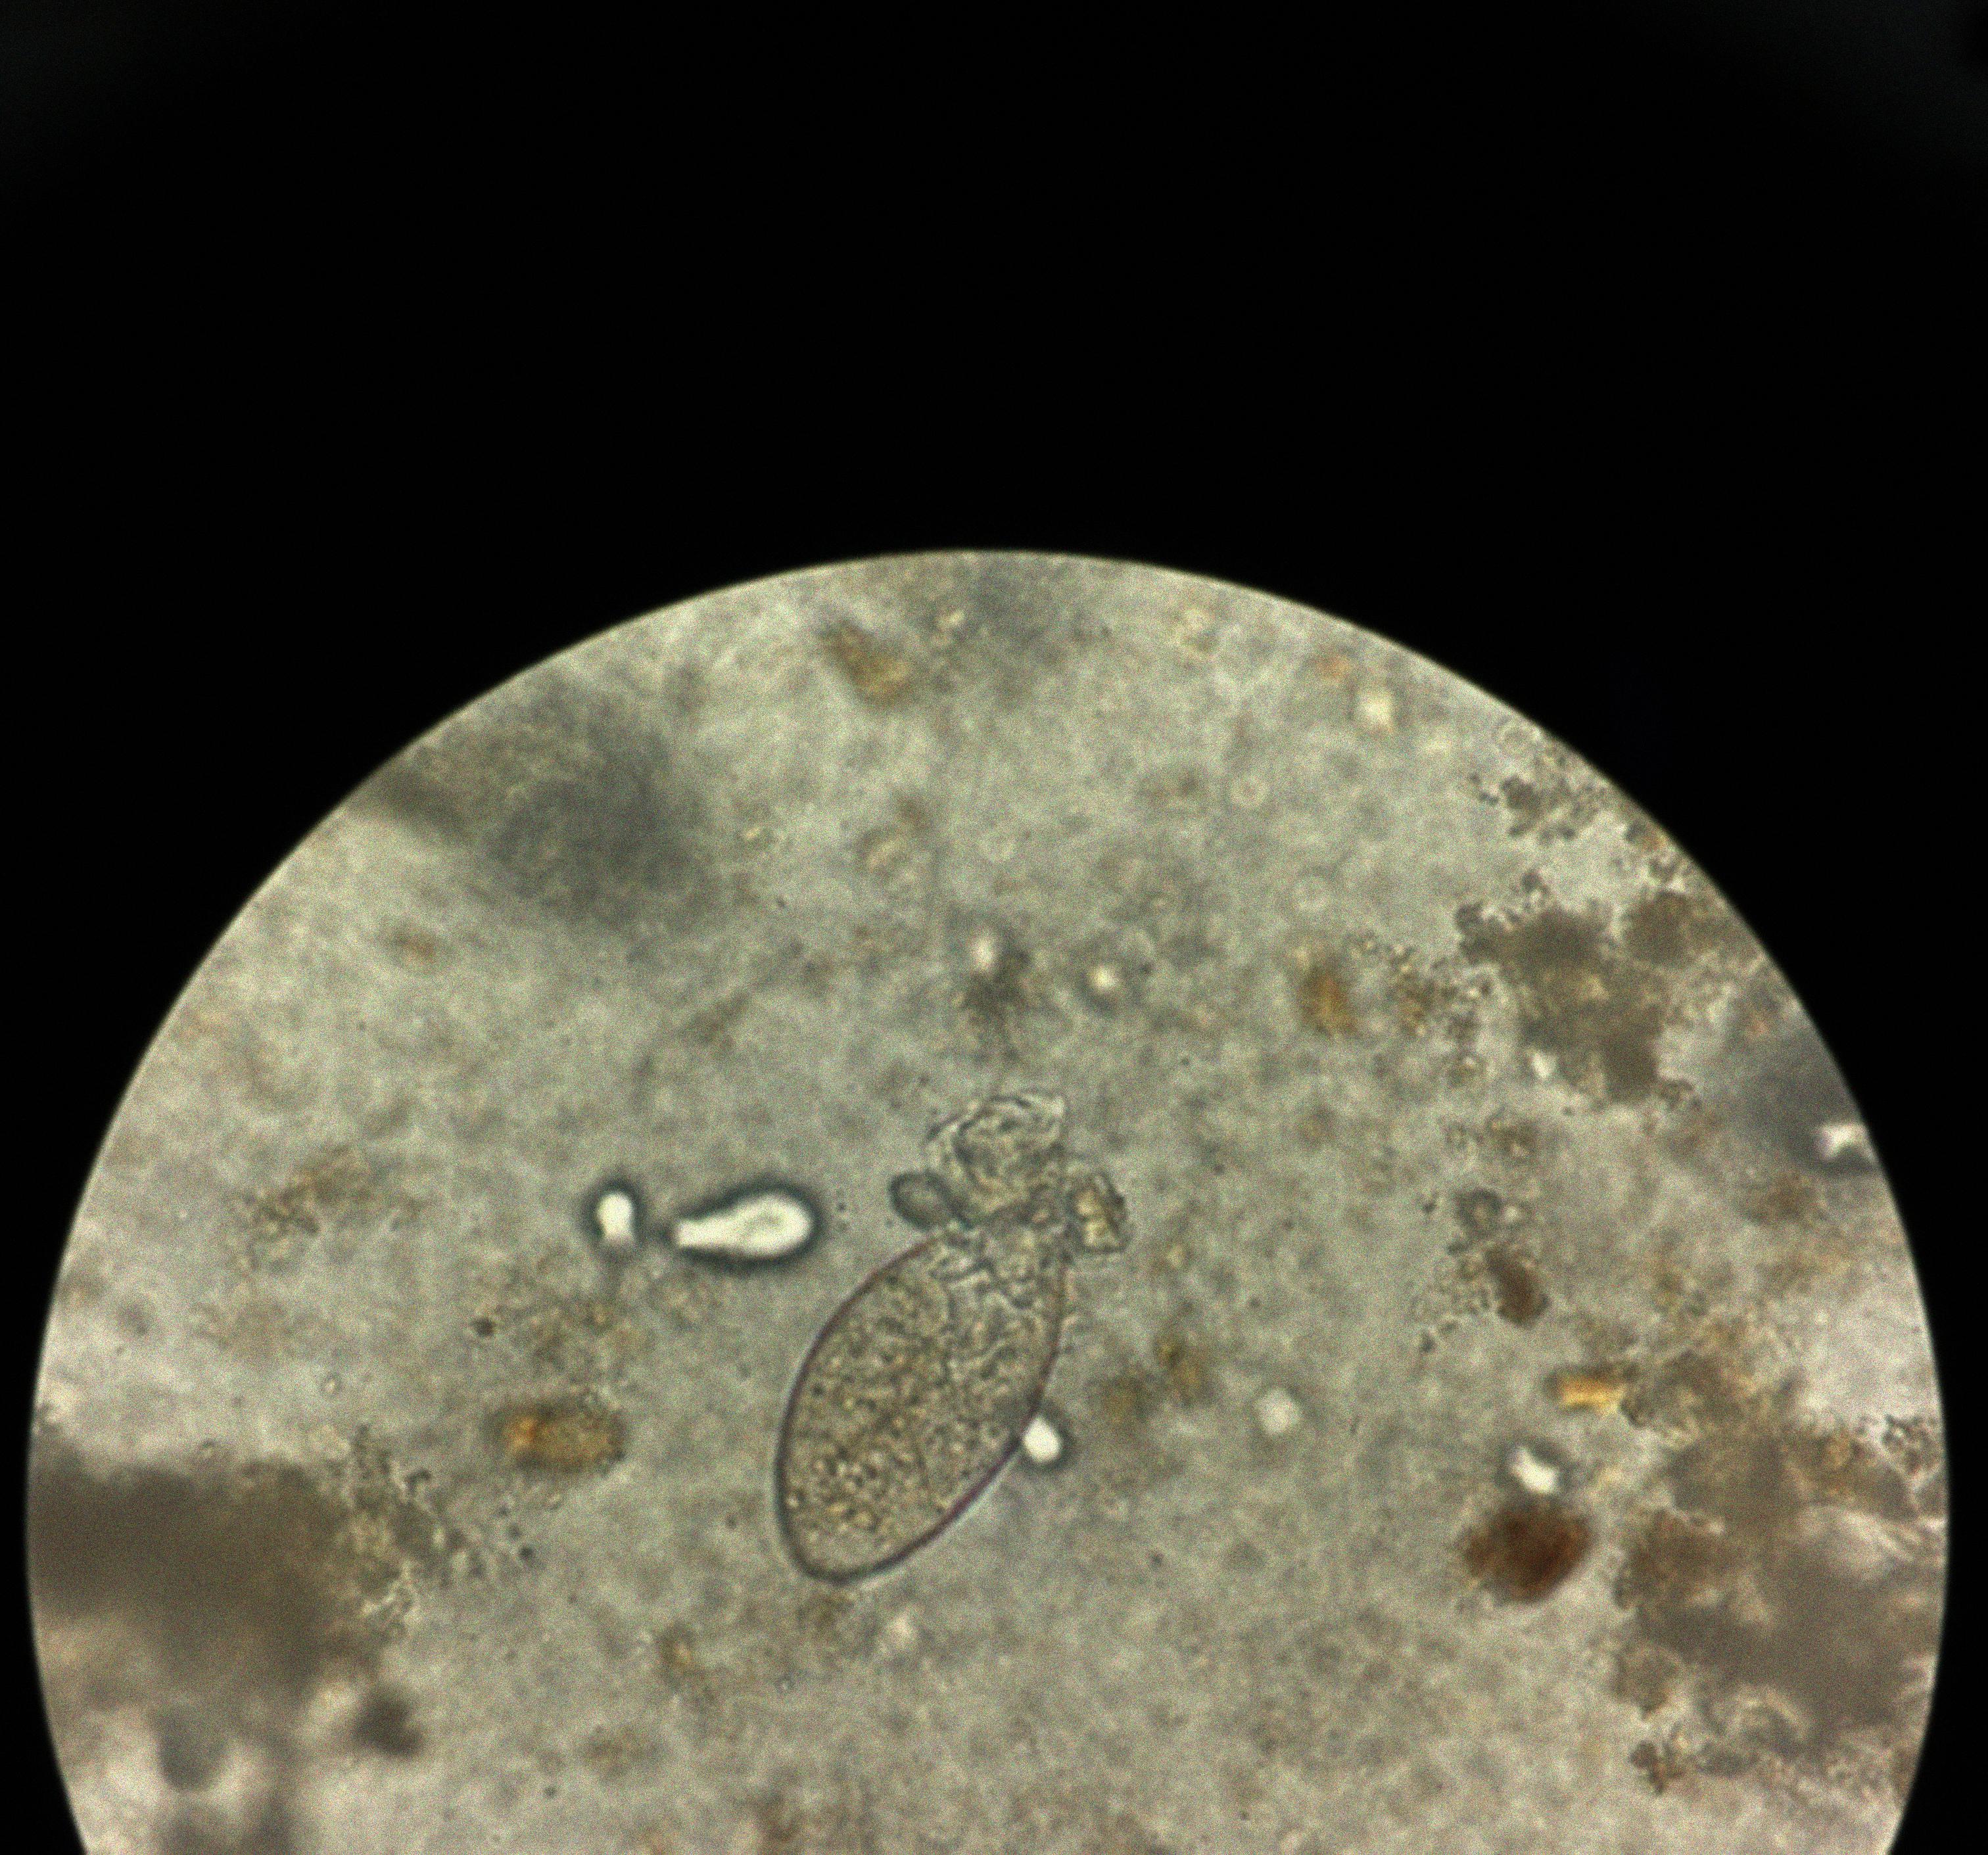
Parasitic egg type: Fasciolopsis buski